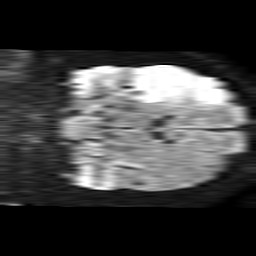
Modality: TRACE
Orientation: coronal
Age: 44
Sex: male
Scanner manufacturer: philips
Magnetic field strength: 1.5 T
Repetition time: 4.6 s
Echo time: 0.08631 s